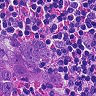
Metastatic tissue present: yes